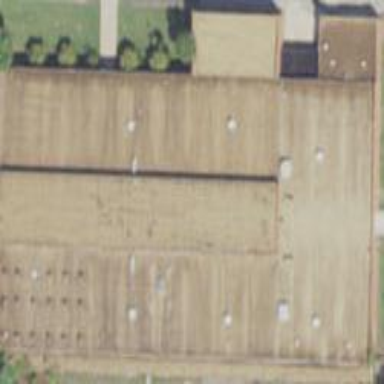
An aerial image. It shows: Industrial building.